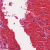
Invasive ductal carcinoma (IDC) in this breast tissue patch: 0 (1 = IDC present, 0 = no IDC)